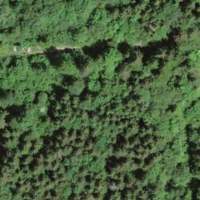
EUNIS habitat code: 44
Species observed at this site:
Mercurialis perennis